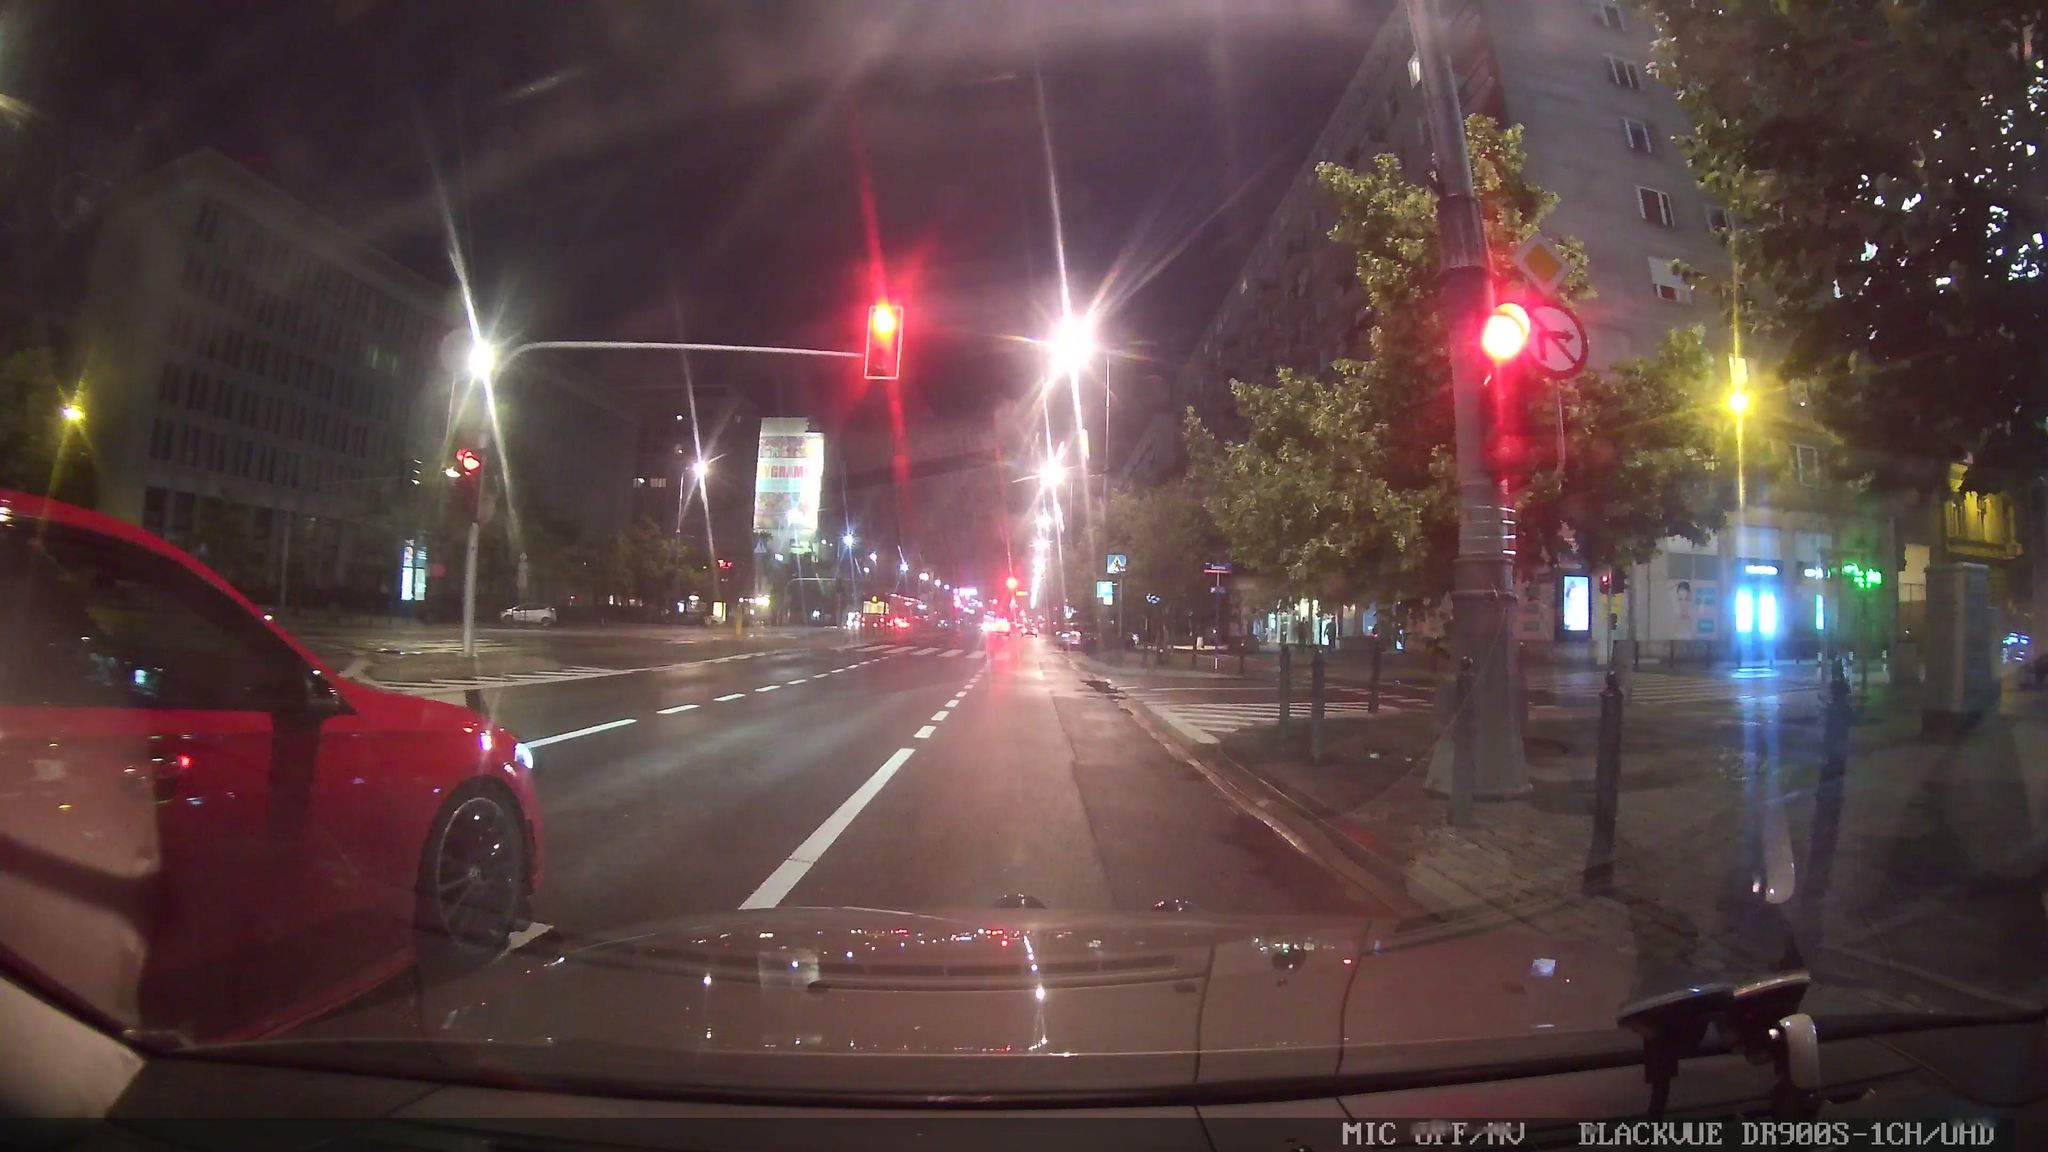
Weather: clear
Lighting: night
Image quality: slightly poor
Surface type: driving surface
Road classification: secondary
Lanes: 4
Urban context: urban centre
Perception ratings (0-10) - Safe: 2.78, Lively: 5.97, Beautiful: 4.84, Boring: 0.91, Depressing: 2.58, Wealthy: 5.75